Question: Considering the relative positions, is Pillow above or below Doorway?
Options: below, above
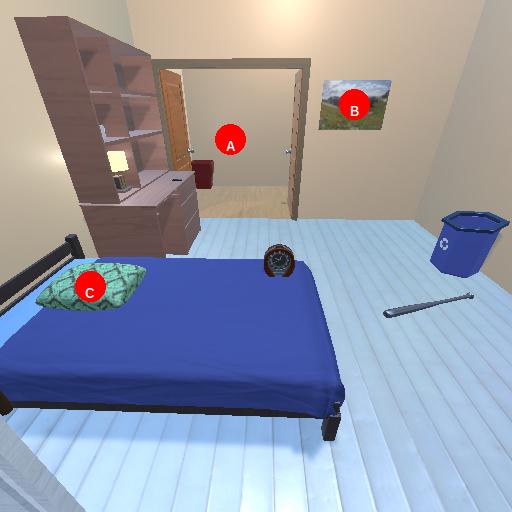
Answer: below